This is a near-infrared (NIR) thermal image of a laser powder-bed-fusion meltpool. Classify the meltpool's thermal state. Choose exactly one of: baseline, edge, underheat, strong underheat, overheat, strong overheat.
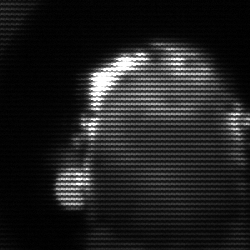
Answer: baseline